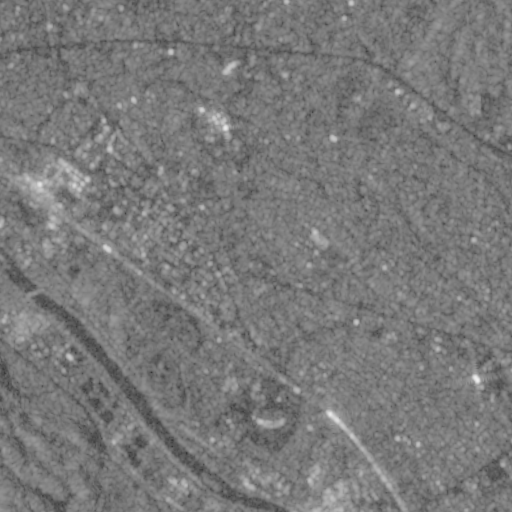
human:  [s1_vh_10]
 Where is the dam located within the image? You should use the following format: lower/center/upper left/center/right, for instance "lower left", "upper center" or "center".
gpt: The dam is located in the lower left of the image.
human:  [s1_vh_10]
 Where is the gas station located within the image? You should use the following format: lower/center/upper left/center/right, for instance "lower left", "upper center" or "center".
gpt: The gas station is located in the upper of the image.
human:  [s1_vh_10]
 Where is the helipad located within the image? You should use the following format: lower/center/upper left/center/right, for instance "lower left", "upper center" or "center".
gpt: The helipad is located in the upper center of the image.
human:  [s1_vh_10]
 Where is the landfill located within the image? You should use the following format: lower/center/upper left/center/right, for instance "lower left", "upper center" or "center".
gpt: The landfill is located in the lower center of the image.
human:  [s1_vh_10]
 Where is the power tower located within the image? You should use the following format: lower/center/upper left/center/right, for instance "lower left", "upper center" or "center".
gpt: The power tower is located in the lower left of the image.
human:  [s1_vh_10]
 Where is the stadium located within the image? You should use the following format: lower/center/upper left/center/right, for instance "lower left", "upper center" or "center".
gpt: The stadium is located in the lower right of the image.
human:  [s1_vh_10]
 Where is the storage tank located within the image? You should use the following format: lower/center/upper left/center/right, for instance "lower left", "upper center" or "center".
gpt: The storage tank is located in the lower center of the image.
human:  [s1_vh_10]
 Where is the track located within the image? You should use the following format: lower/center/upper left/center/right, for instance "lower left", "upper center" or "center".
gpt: The track is located in the center right of the image.
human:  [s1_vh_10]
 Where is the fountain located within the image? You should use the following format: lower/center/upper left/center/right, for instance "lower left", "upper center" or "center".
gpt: The fountain is located in the center left of the image.
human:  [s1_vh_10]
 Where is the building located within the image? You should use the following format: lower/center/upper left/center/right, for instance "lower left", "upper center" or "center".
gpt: There is no building in the image.

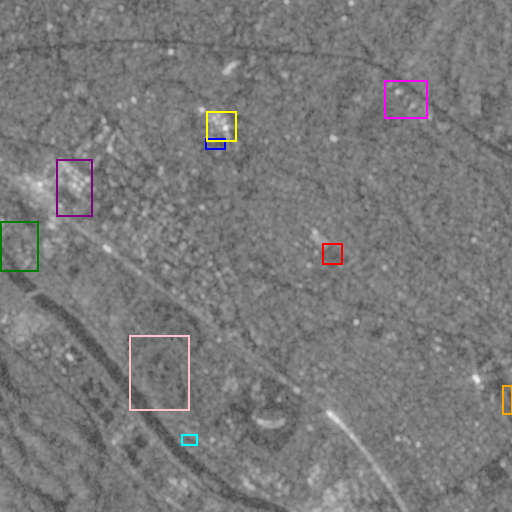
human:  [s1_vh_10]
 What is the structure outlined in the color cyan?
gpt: The structure outlined in cyan is a landfill.
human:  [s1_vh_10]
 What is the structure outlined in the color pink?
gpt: The structure outlined in pink is a park.
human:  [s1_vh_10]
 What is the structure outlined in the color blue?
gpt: The structure outlined in blue is a parking garage.
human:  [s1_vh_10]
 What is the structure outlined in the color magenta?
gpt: The structure outlined in magenta is a parking lot.
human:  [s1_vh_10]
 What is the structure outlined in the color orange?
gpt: The structure outlined in orange is a stadium.
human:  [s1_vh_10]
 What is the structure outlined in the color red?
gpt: The structure outlined in red is a track.
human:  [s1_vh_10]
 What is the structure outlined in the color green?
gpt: The structure outlined in green is a wastewater plant.
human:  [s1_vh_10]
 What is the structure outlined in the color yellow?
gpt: The structure outlined in yellow is a building.
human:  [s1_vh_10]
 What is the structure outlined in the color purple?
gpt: The structure outlined in purple is a building.